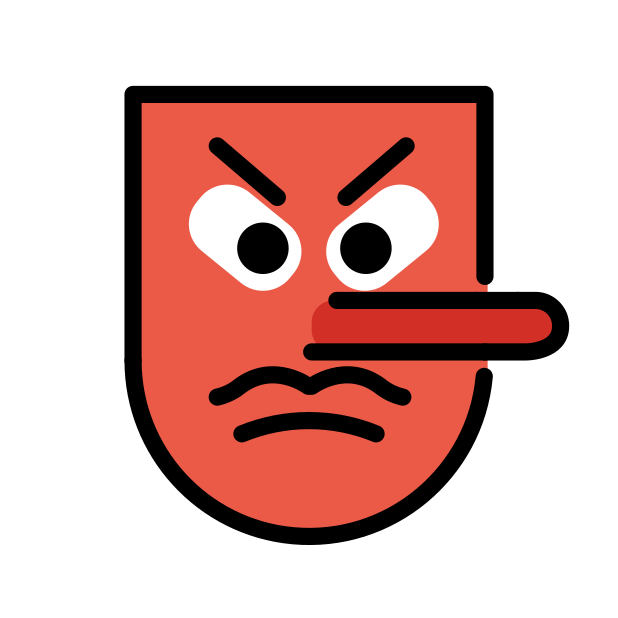
goblin